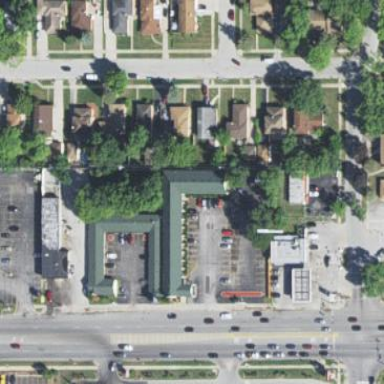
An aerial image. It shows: Building that is motel.